Field crop: maize
Growth stage: 2
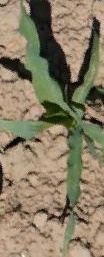
Species: maize